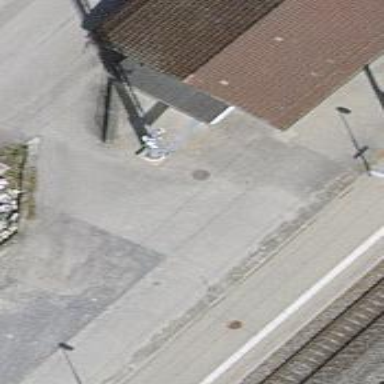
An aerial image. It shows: Man-made mast used for communication purposes.